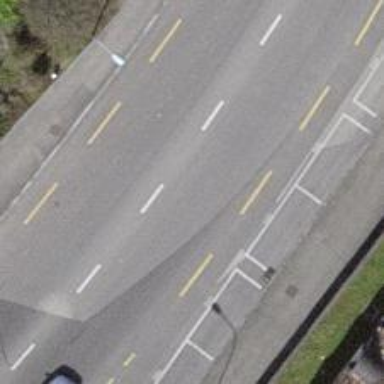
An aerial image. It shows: Primary road with asphalt surface and designated cycle lane.